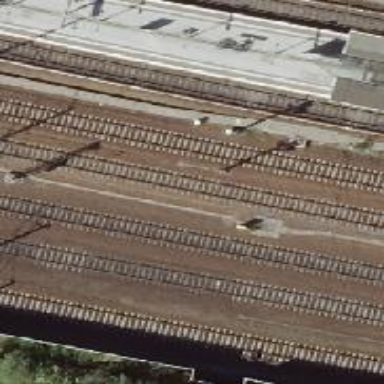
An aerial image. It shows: Railway signal.